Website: apple
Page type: customer-info-address
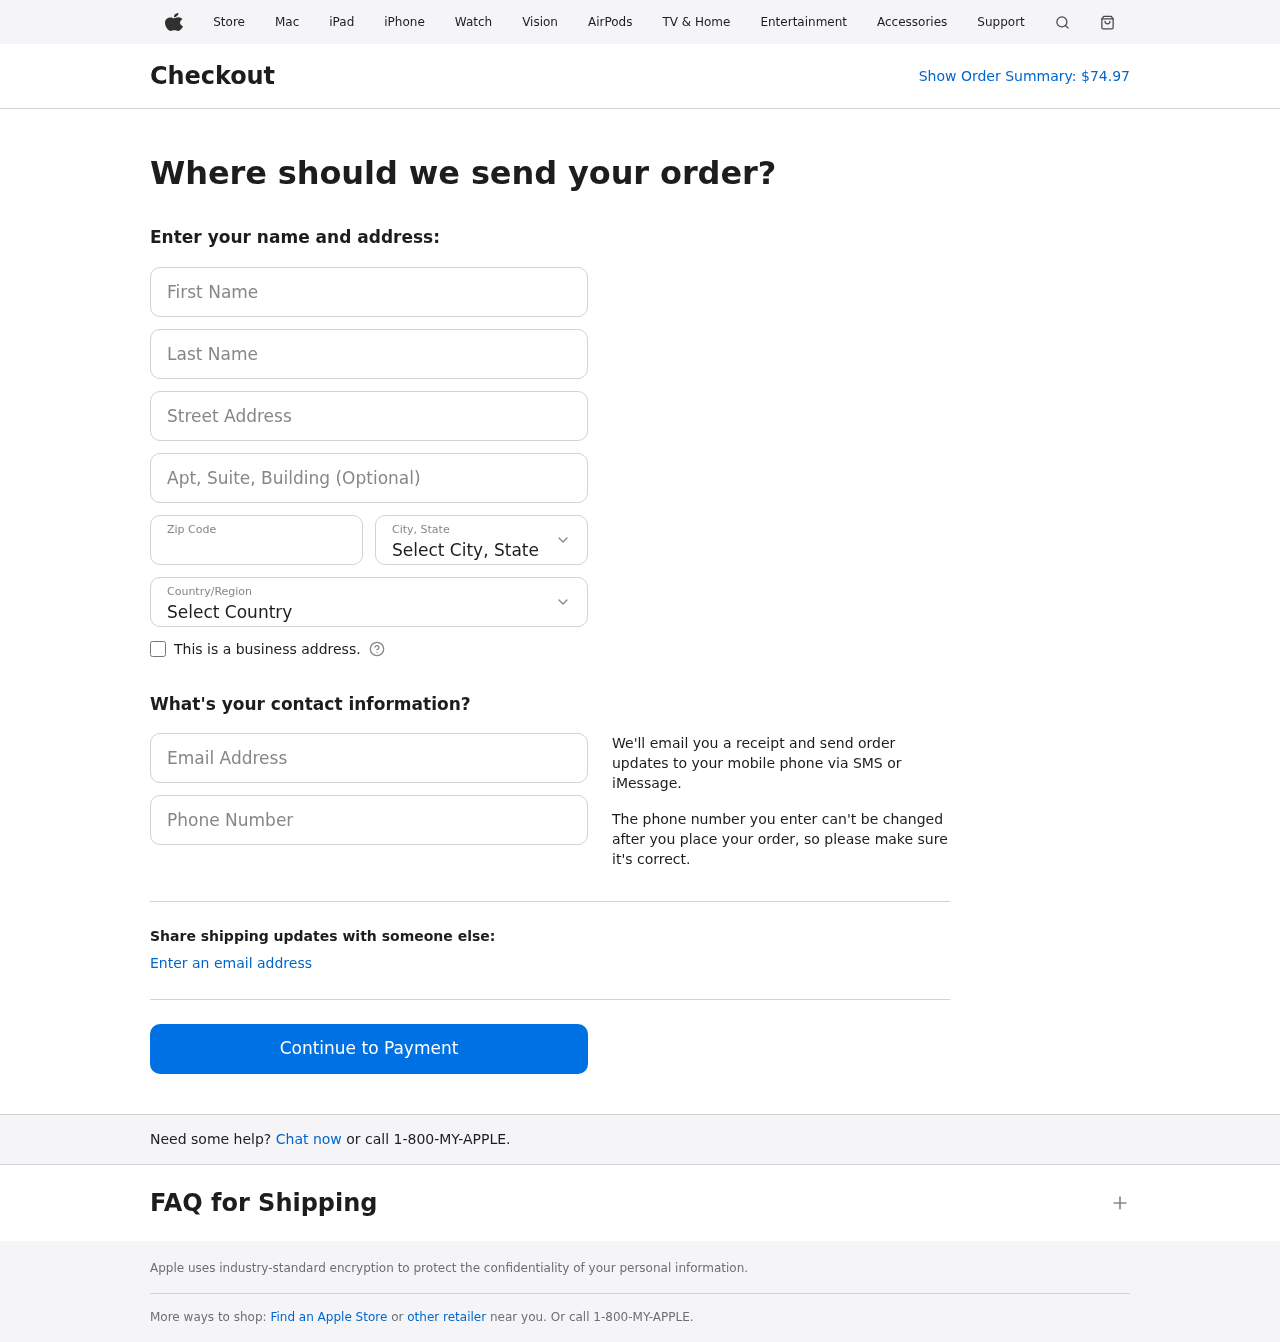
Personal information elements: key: PII_CITY_STATE
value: East Shari, PA
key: PII_COUNTRY
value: United States
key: PII_EMAIL
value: charles_willis@gmail.com
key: PII_FIRSTNAME
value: Charles
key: PII_LASTNAME
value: Willis
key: PII_PHONE
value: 7319434392
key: PII_POSTCODE
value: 45882
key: PII_STREET
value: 8322 Mark Mountains
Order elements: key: ORDER_TOTAL
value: $74.97